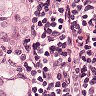
Metastatic tissue present: yes